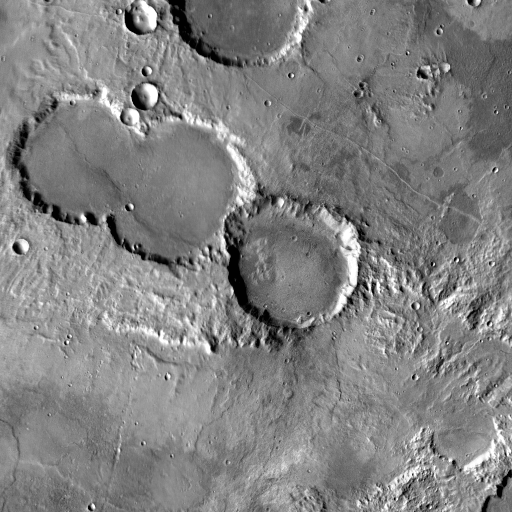
Crater classes present: Background, Other, Buried, Secondary